Current action and preconditions to check: path_clear

Your task: For each precondition in the list above, predict whether it will hold at this action.

Consider the current scene as observed from the mobile robot's camera, and analyze the predicted future states of all dynamic agents (e.g., people, animals, vehicles, or any moving entities) within the NEXT SECOND.

IMPORTANT: Only answer "very likely" if you are absolutely certain—based on strong, clear evidence—that a dynamic agent will violate the precondition in the predicted future state. Do NOT answer "very likely" for unlikely, ambiguous, or low-probability risks.

Ask yourself for each precondition: Is there a high probability, with clear and convincing evidence, that the predicted future states of any dynamic agent will interfere with the predicted future state of the currently executing action within the NEXT SECOND, causing that precondition to fail?

Assess the risk level based on these predictions. Use "likely" or "very likely" if motions create a clear risk of interference.

Use "neutral" or "improbable" if agents are nearby but their predicted paths are clearly diverging or non-conflicting.

Failure Risk Categories: "very improbable", "improbable", "neutral", "likely", "very likely"

Answer Format: Output ONLY the probability_of_failure value from these categories: "very improbable", "improbable", "neutral", "likely", "very likely"

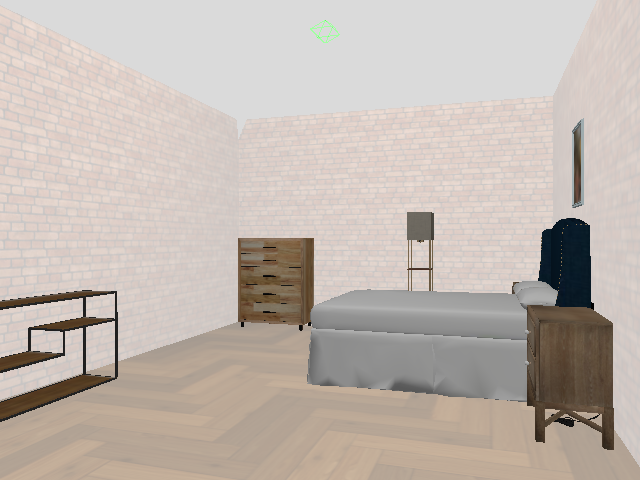

Answer: very improbable